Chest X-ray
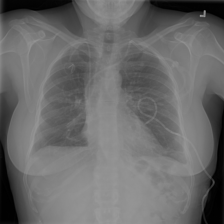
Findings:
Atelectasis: negative
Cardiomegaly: negative
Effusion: negative
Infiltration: negative
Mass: negative
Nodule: negative
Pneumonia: negative
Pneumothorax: negative
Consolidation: negative
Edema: negative
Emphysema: negative
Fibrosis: negative
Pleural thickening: negative
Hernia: negative